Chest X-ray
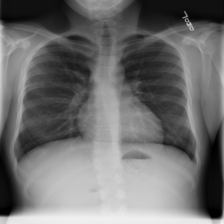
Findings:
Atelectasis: negative
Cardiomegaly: negative
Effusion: negative
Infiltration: negative
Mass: negative
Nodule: negative
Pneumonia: negative
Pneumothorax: negative
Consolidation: negative
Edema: negative
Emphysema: negative
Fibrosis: negative
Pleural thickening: negative
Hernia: negative